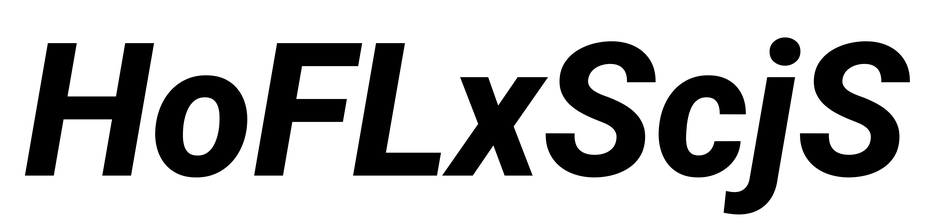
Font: Roboto-Italic_ExtraBold_Italic